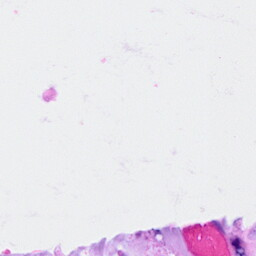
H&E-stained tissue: Breast